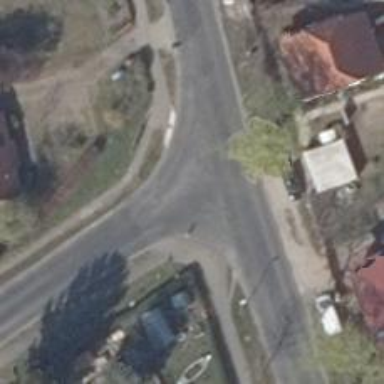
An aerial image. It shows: Unmarked road crossing.